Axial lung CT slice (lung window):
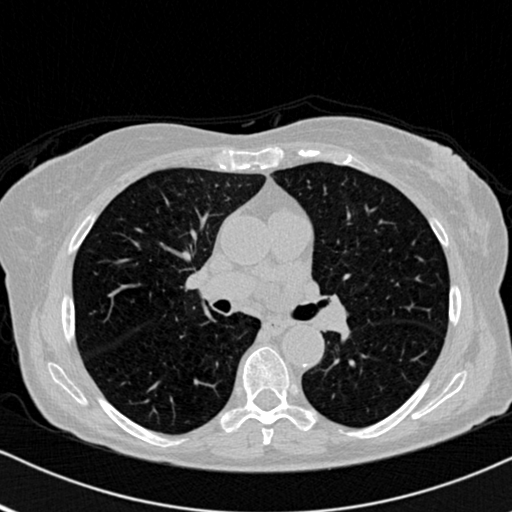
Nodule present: no